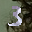
Label: 3